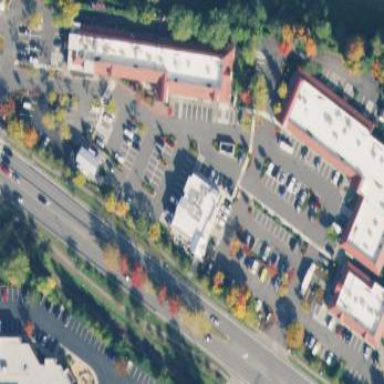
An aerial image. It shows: Retail area.